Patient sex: F
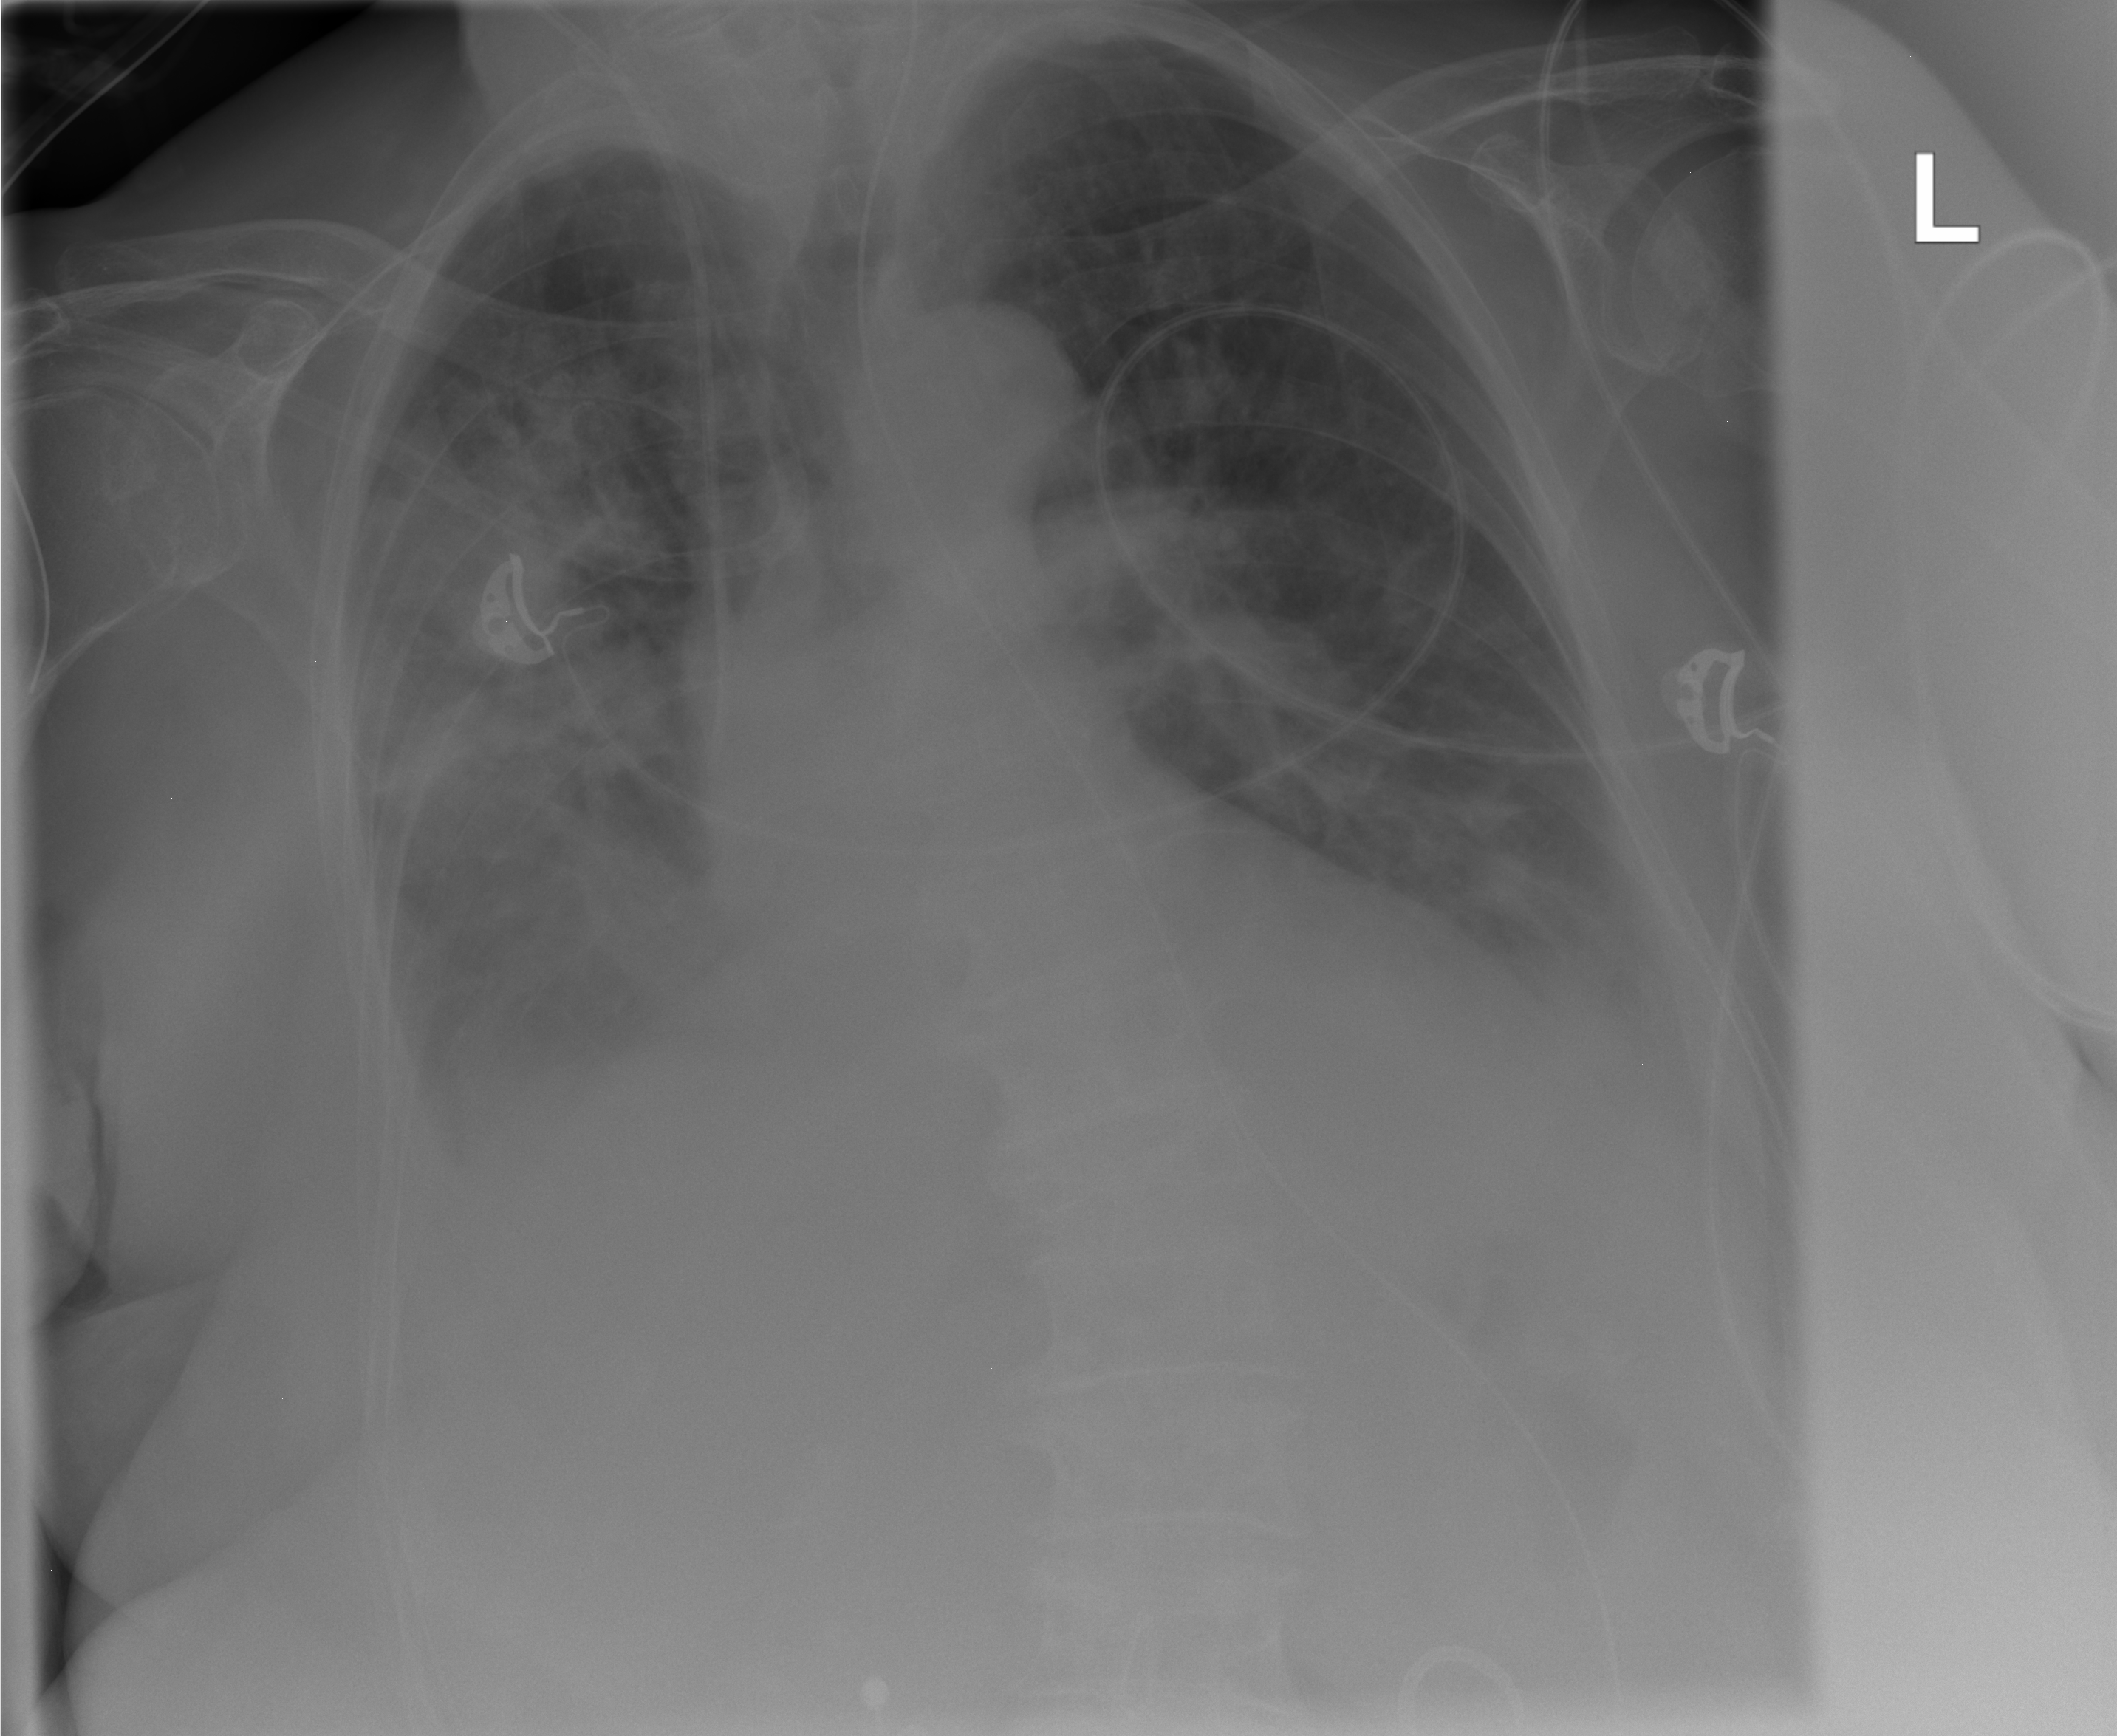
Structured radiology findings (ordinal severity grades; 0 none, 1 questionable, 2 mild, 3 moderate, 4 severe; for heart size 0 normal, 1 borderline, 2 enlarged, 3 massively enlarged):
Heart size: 0
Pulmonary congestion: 0
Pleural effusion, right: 2
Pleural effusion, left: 0
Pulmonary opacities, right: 3
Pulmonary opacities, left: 0
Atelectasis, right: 0
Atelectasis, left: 2